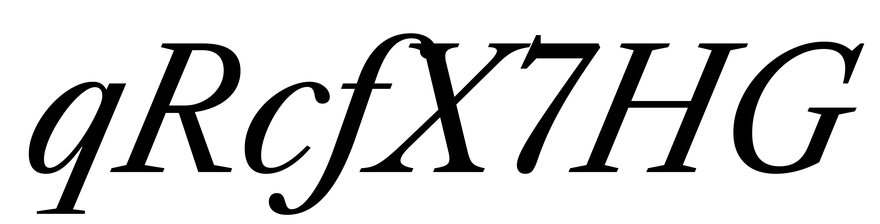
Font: LibreCaslonText-Italic_Italic